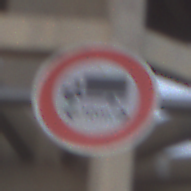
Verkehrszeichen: TatsaechlicheLaenge
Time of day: SunriseSunset
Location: Outdoor (Suburban)
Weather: Clear
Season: NotSpecified
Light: Natural